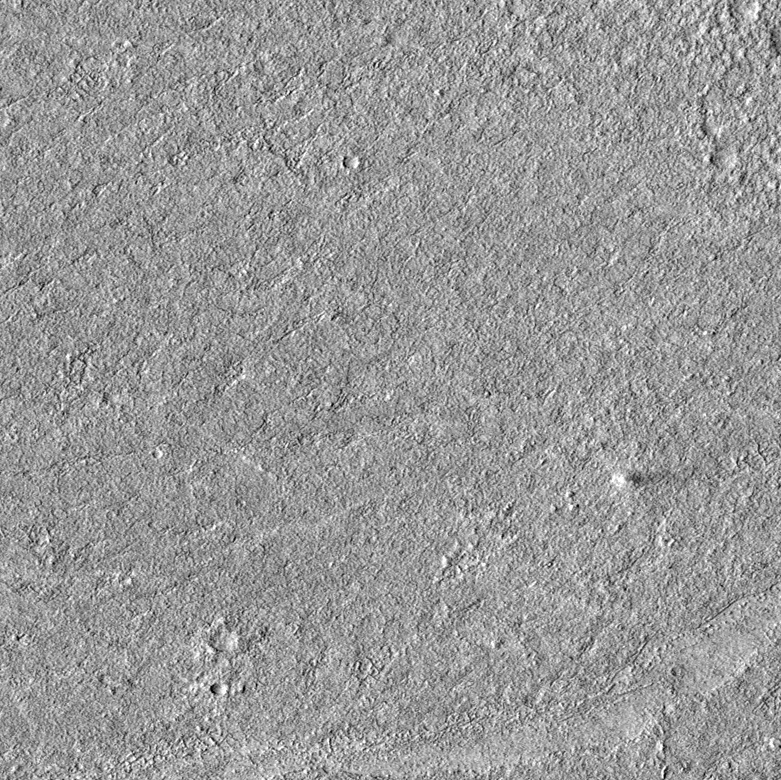
Label: dustdevil